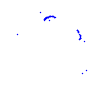
Particle: proton